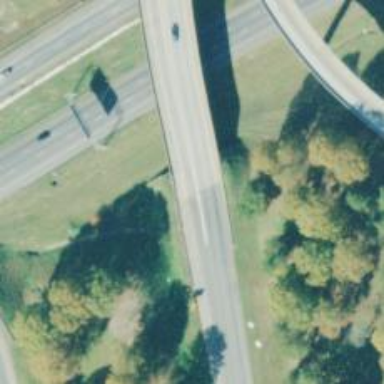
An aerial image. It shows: Bridge on motorway link.